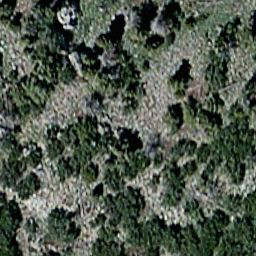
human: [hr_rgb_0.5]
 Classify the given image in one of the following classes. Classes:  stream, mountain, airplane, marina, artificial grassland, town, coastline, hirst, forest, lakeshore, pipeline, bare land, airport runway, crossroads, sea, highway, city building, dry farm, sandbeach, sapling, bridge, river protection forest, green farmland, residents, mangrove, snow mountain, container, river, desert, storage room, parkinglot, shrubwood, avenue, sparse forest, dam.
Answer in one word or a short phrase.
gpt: sparse forest